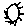
Label: sun